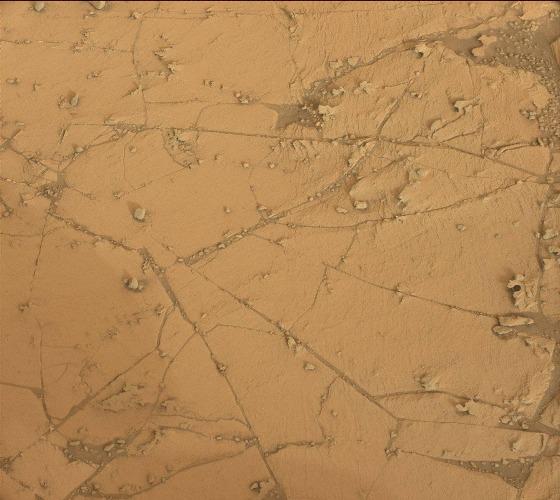
Terrain classes present: Bedrock, Gravel / Sand / Soil, Rock